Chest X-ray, AP view. Patient: 54 years old, sex F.
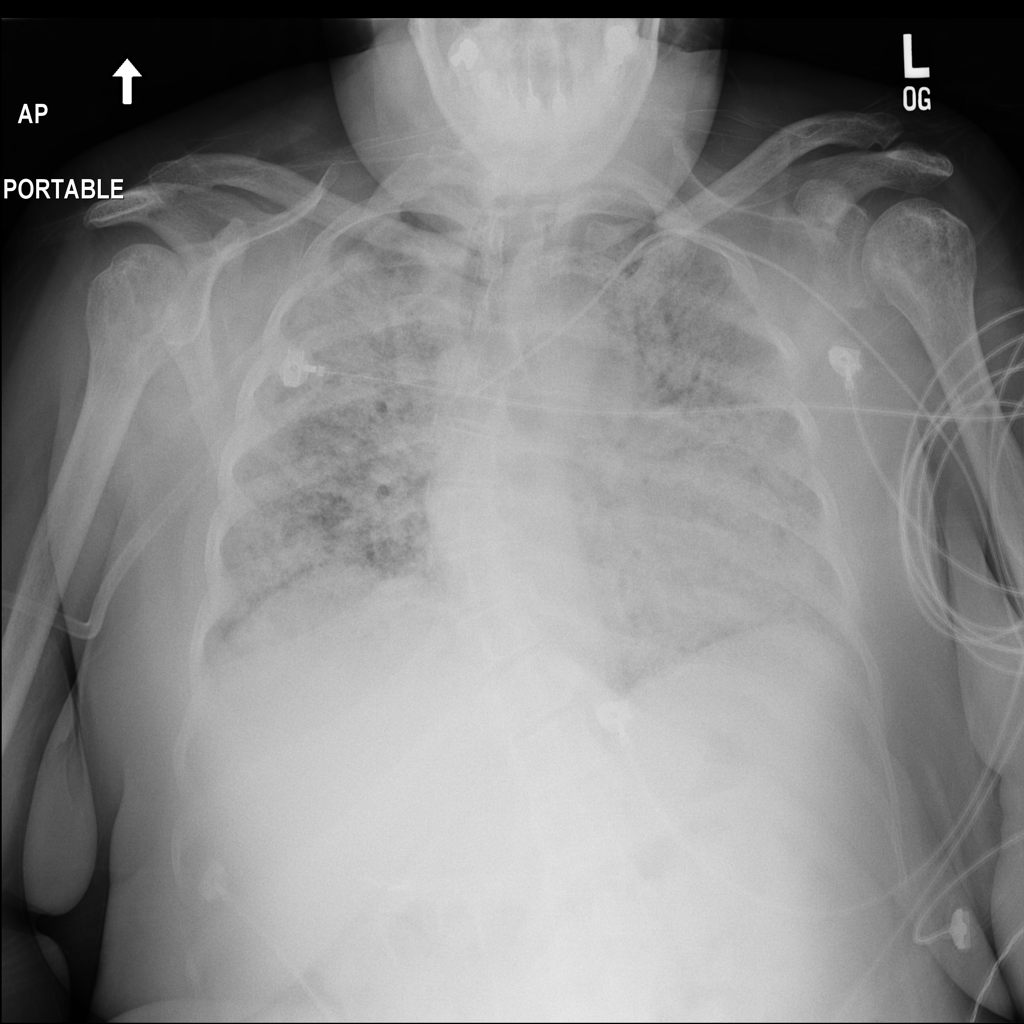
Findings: Edema